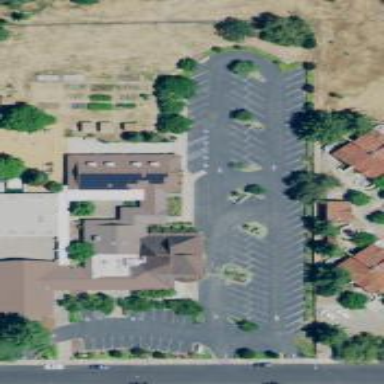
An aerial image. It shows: Parking area with surface.